Question: Below is my JSF code and corresponding HTML code which its gets converted into,
'''
<script type="text/javascript" src="/static-files/js/jquery.min.js"></script>
<script type="text/javascript" src="/static-files/js/functions.js"></script>
<script type="text/javascript" src="/static-files/scripts/jquery-1.6.2.js"></script>
<script type="text/javascript" src="/static-files/scripts/jquery-ui.min.js"></script>
<script src="http://code.jquery.com/jquery-latest.js"></script>
<ui:composition>
<div id="myForm" style="visibility:hidden">
<a4j:commandLink id="cmdLinkClose" value="No Thanks"></a4j:commandLink>
</div>
<script type="text/javascript">
/* <![CDATA[ */
$("a[id$='cmdLinkClose']").click(function() {
$('#dialog').dialog('close');
});
/* ]]> */
</script>
</ui:composition>
'''
'''
<a href="#" id="j_id3:cmdLinkClose" name="j_id3:cmdLinkClose"
onclick="A4J.AJAX.Submit('j_id3',event,{'similarityGroupingId':'j_id3:cmdLinkClose'
,'parameters':{'j_id3:cmdLinkClose':'j_id3:cmdLinkClose'} } );return false;">No Thanks</a>
'''
When I click on 'No Thanks' link, am getting below exception in Java Script console.
'Uncaught TypeError: Object #<Object> has no method 'dialog''
And I also have below code in my xhtml page,
'''
<script type="text/javascript">
/* <![CDATA[ */
var $h=jQuery.noConflict();
function myFunction()
{
$h(document).ready(function() {
$h("#myForm").attr("style", "display:block");
$h("#myForm").dialog({
open: function(event, ui) {
jQuery('.ui-dialog-titlebar-close').removeClass("ui-dialog-titlebar-close").html('<span>Close</span>');
},
duration: 800,
height: 300,
minWidth: 300,
width: 300,
position: [490, 160],
zIndex: 99999999,
modal: true,
show: {
effect: 'puff',
duration: 400
},
hide: {
effect: 'puff',
duration: 400
}
});
});
}
myFunction();
/* ]]> */
</script>
'''
After googling I learnt that it could be because of not importing relevant Jquery Java Script files. But, in my case am not sure which Java Script I need to import/remove.
I replaced 'jquery-ui.min.js' with 'jquery-1.9.1.min.js'. Below is the error am getting now,

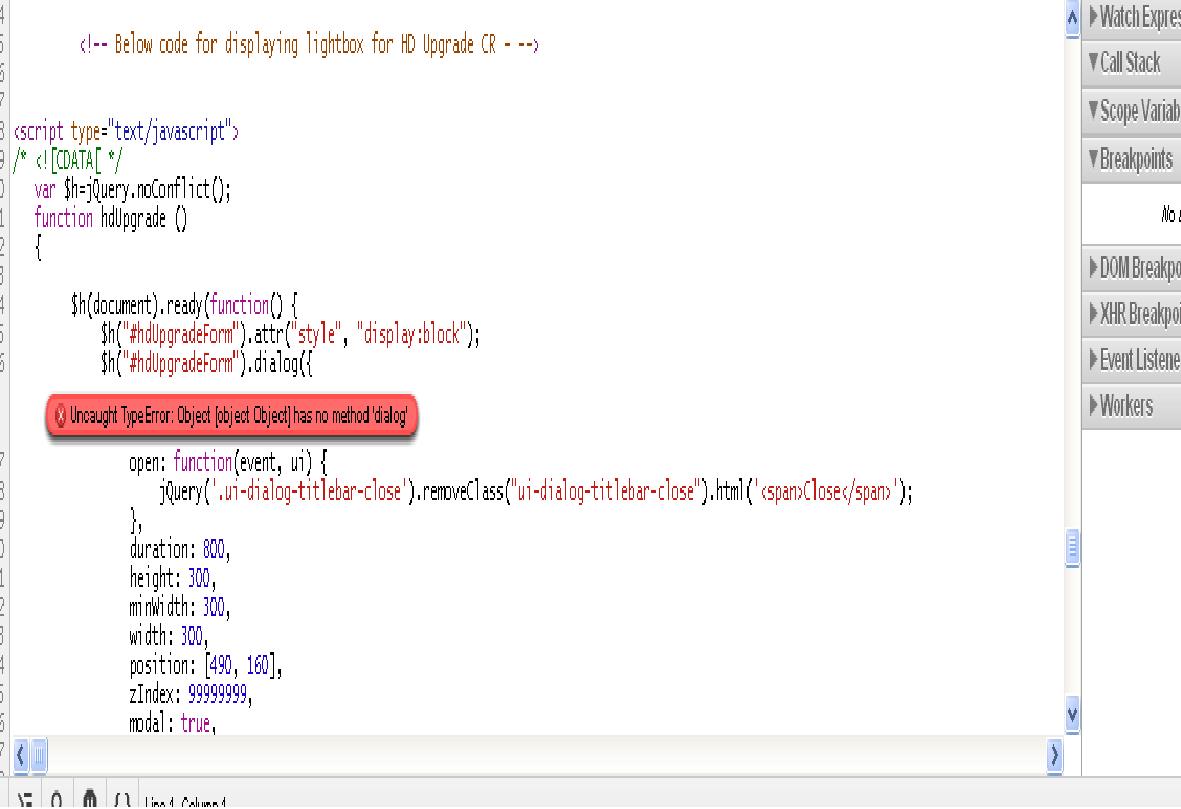
Answer: Seem like you've included three times jQuery library:
'''
<script type="text/javascript" src="/static-files/js/jquery.min.js"></script>
<script type="text/javascript" src="/static-files/scripts/jquery-1.6.2.js"></script>
<script src="http://code.jquery.com/jquery-latest.js"></script>
'''
You just need to include once and place it before jQuery UI and your other jQuery file
'''
<script src="http://code.jquery.com/jquery-latest.js"></script>
<script type="text/javascript" src="/static-files/js/functions.js"></script>
<script type="text/javascript" src="/static-files/scripts/jquery-ui.min.js"></script>
'''